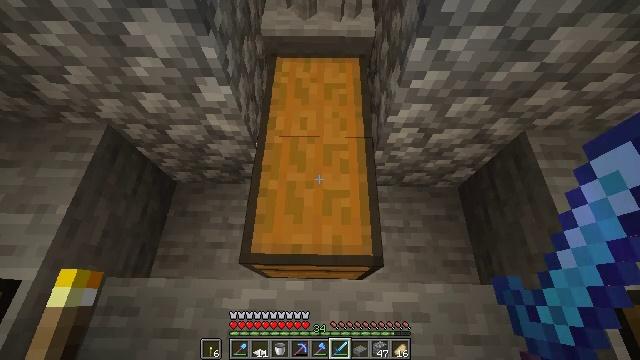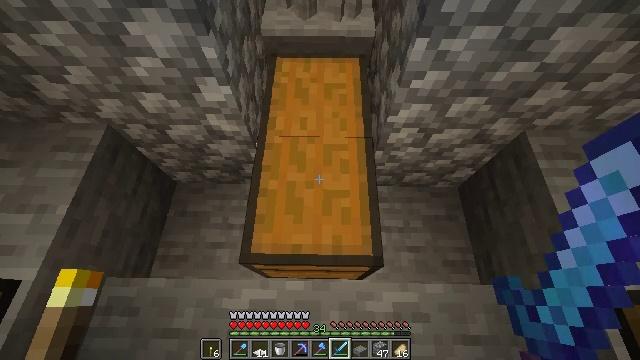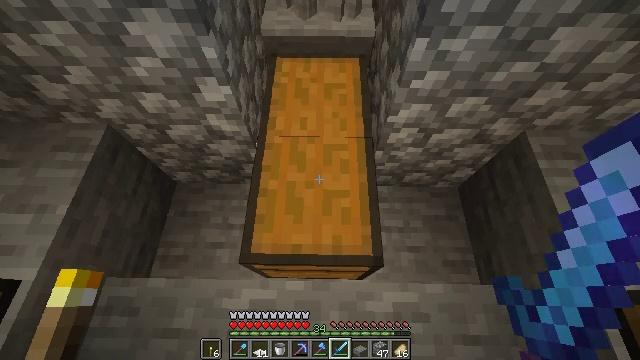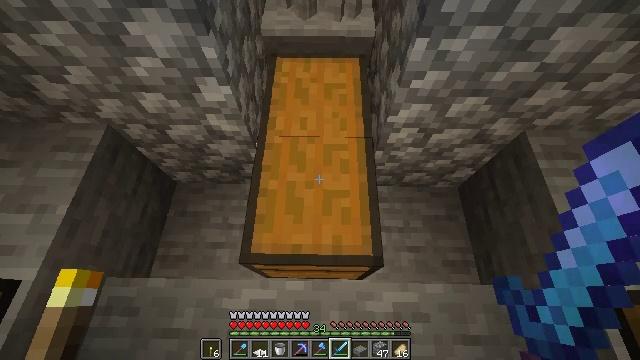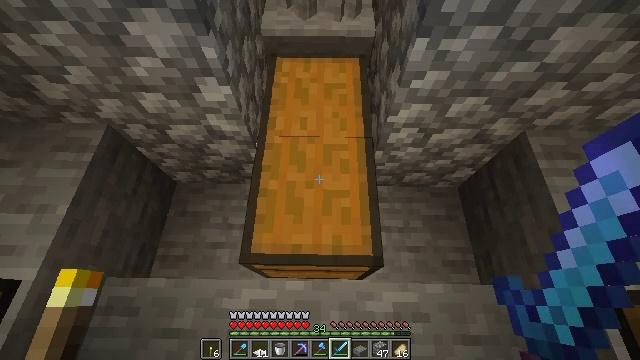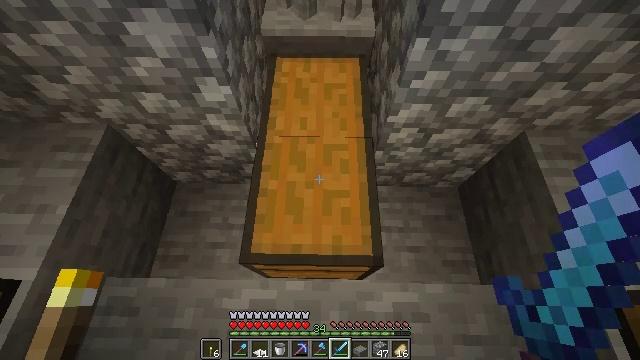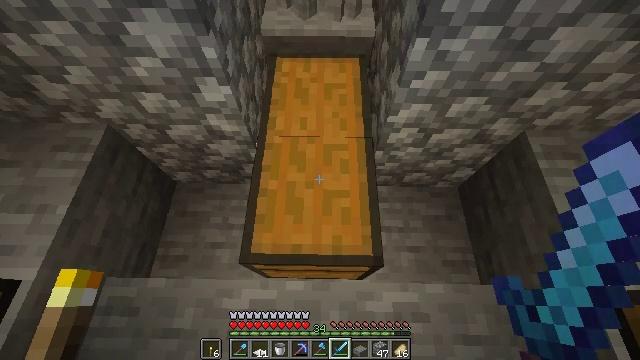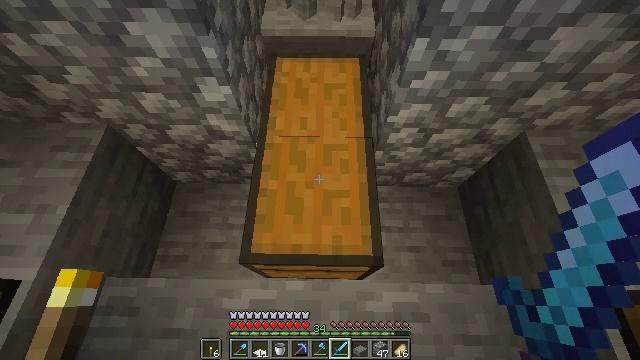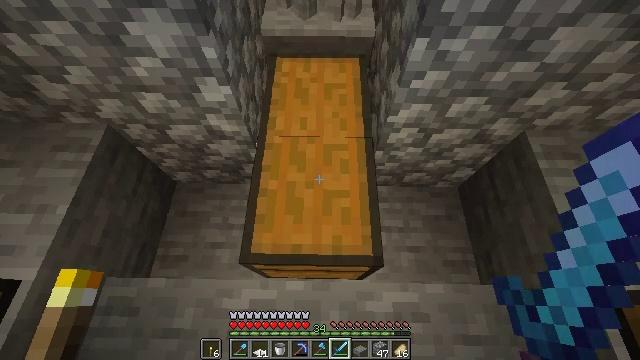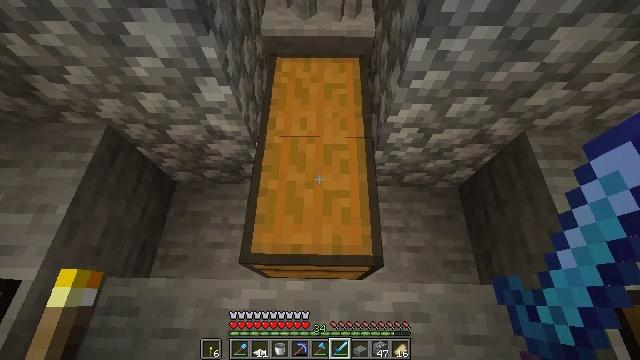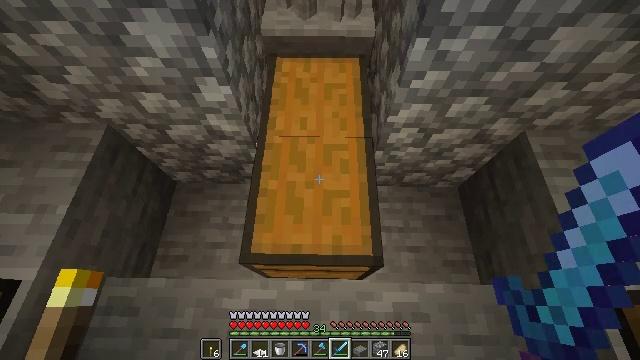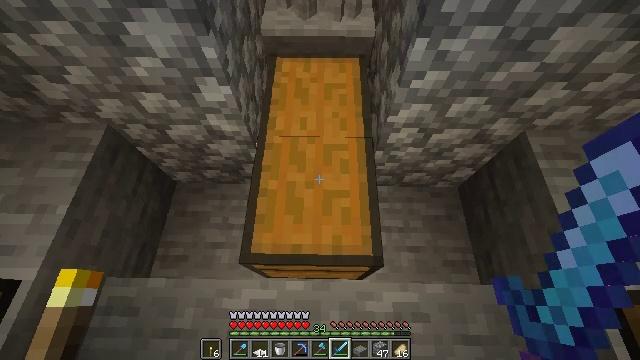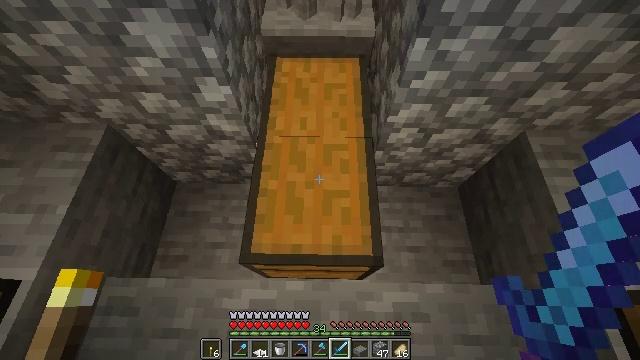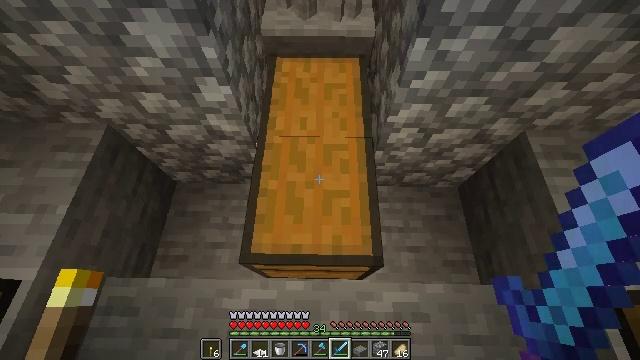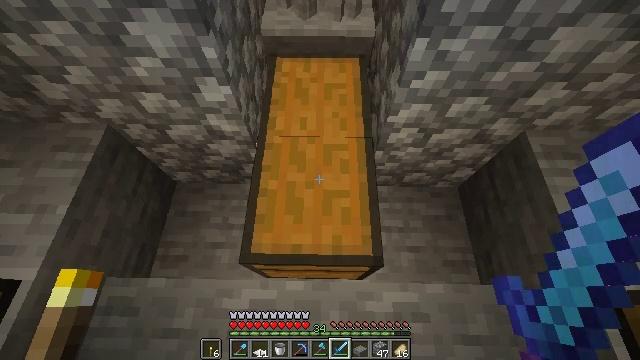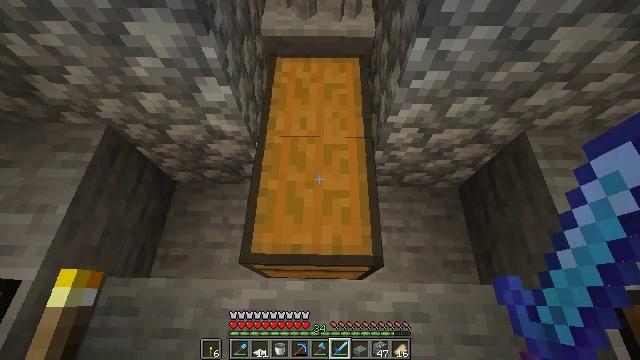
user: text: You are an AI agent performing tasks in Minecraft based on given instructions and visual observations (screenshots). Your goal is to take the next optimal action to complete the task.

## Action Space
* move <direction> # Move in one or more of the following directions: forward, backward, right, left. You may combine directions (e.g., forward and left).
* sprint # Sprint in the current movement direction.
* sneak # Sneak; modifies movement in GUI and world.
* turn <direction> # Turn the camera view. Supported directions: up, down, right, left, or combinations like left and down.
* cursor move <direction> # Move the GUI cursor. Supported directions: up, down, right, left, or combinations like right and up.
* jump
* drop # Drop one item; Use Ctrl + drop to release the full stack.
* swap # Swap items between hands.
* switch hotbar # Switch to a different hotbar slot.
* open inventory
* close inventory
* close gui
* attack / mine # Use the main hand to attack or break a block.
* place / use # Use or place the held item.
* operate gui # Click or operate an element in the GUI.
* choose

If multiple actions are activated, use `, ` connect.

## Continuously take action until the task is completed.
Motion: motion action
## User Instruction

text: Remove a diamond sword from the inventory.
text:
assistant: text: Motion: no_op
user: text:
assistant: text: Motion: no_op
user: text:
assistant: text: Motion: no_op
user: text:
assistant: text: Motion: no_op
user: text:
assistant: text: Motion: no_op
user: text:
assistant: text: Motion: no_op
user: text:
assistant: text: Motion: no_op
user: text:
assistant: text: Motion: no_op
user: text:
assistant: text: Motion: no_op
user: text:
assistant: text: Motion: no_op
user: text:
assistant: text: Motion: no_op
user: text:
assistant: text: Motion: no_op
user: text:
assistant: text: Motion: no_op
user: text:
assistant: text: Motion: no_op
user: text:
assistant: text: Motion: no_op
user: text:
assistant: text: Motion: no_op
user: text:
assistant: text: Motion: no_op
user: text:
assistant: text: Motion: no_op
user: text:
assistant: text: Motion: no_op
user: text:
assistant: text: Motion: no_op
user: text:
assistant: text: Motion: no_op
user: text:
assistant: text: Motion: no_op
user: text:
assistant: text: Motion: no_op
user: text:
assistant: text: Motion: no_op
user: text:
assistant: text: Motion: no_op
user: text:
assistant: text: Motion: no_op
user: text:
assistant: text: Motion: no_op
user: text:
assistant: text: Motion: no_op
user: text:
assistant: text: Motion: no_op
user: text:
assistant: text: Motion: no_op